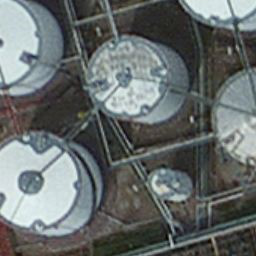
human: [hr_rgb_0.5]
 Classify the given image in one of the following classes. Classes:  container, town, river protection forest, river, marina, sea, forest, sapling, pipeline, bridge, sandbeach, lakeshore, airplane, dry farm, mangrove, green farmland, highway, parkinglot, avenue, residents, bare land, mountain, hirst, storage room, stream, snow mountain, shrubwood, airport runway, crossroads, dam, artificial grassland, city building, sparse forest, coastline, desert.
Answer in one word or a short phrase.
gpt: storage room